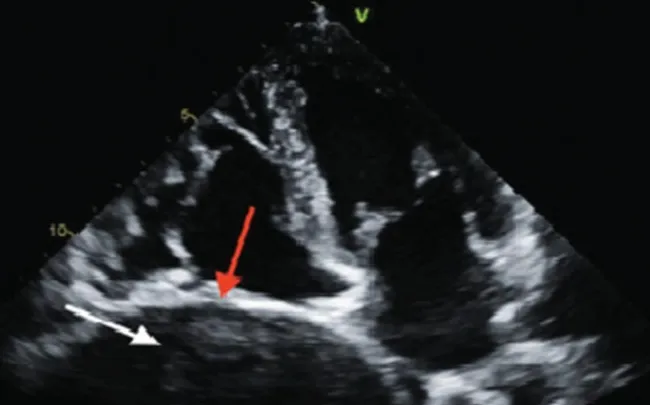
Transthoracic echocardiogram showing lung mass.
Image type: radiology (ultrasound)